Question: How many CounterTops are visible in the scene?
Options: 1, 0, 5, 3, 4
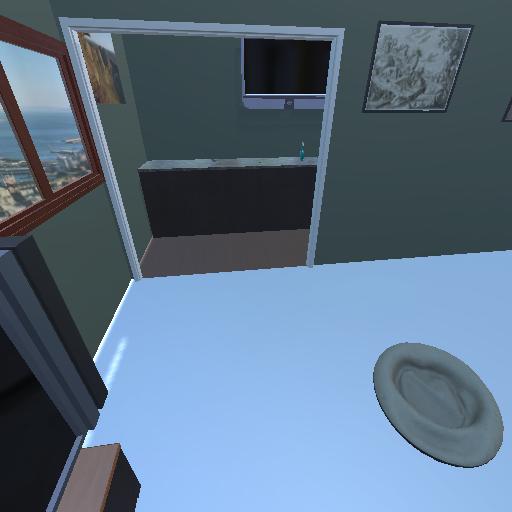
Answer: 1